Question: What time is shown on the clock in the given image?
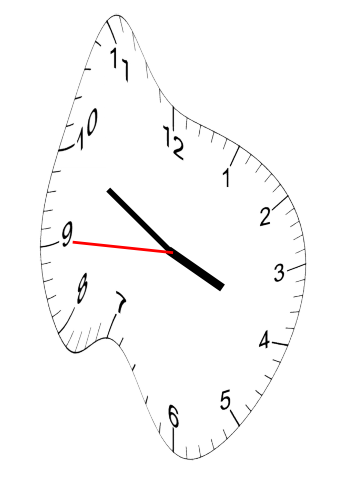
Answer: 03:49:45